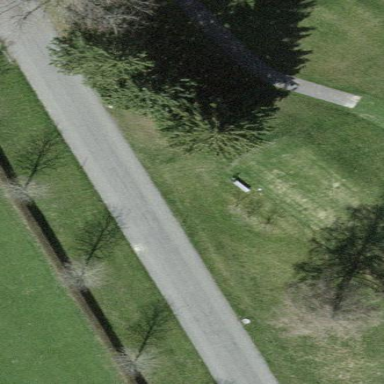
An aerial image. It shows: Grass area designated as golf tee.